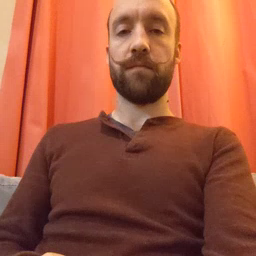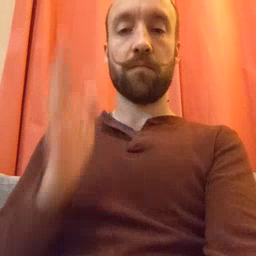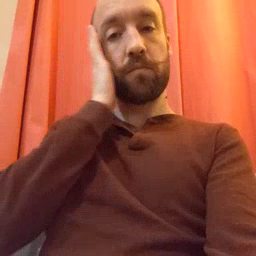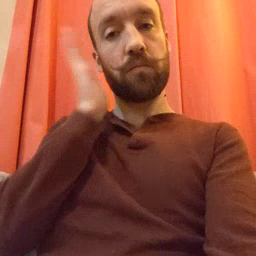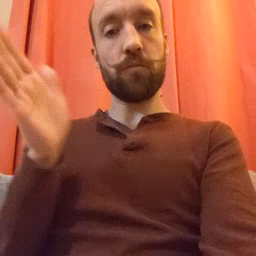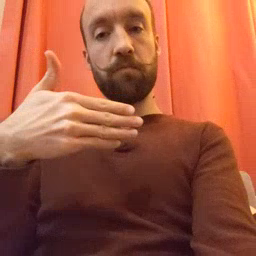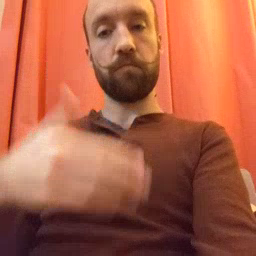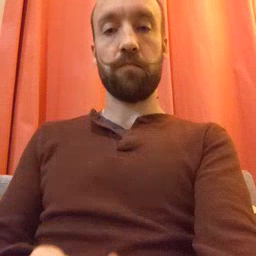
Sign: bedroom